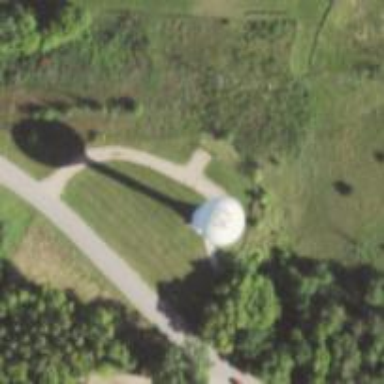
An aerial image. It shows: Water tower that is man-made.